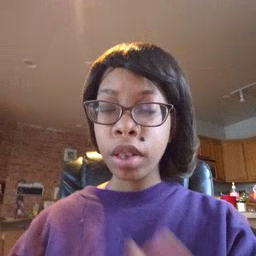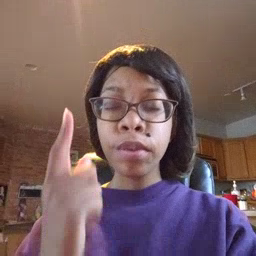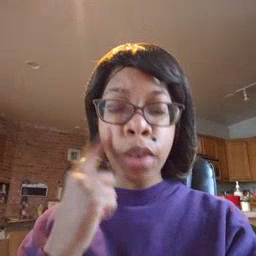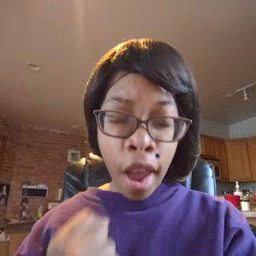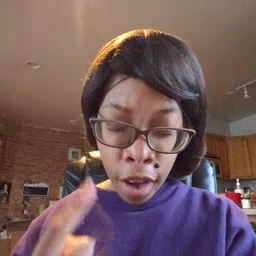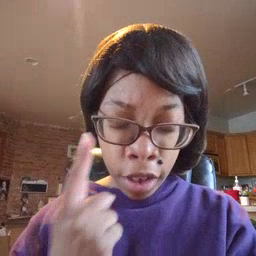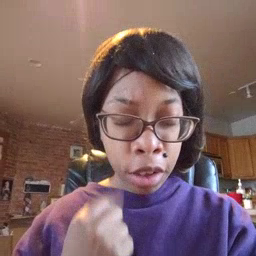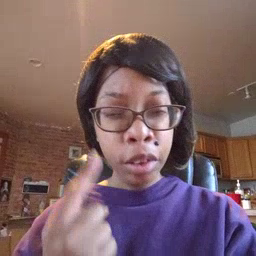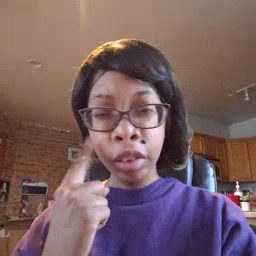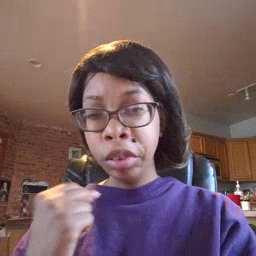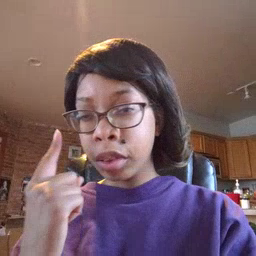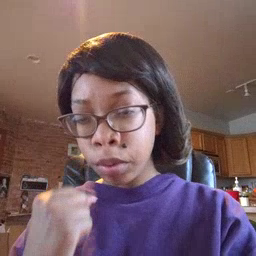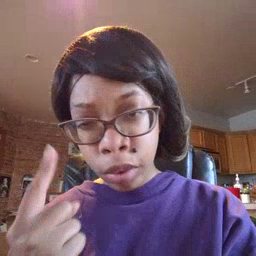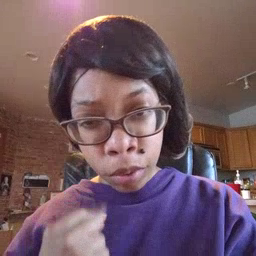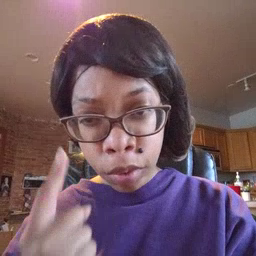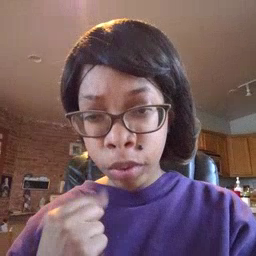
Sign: cry